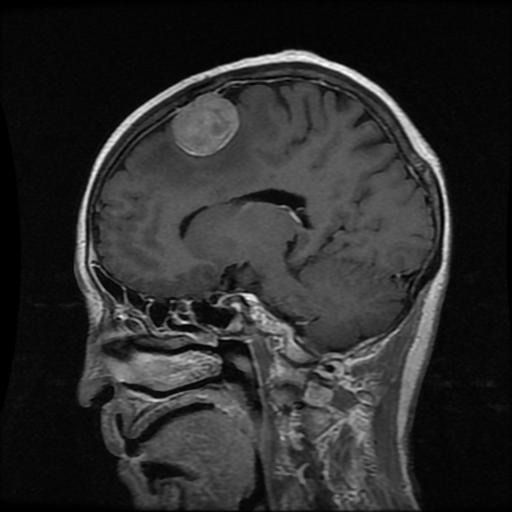
Label: meningioma